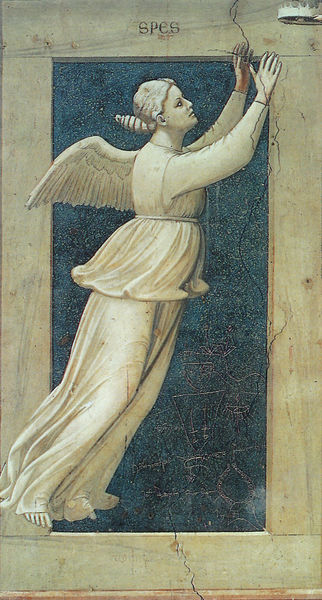
Titel: Arenakapelle / Scrovegni-Kapelle
Künstler: Giotto di Bondone
Standort: Padua, Arenakapelle (EU - I - Venetien)
Schlagwörter: blau, fuß, hand, weiß, frau, marmor, türkis, arme, hände, engel, dutt, elfenbein, tora, flehend, spes